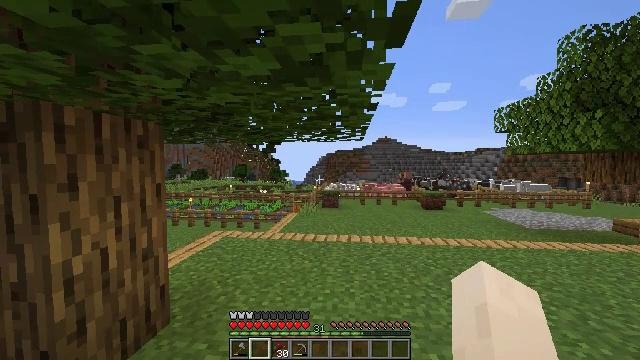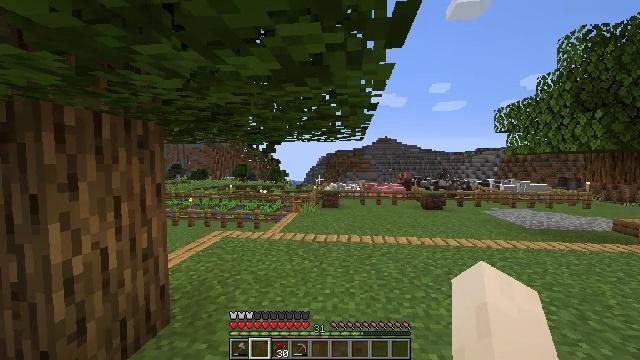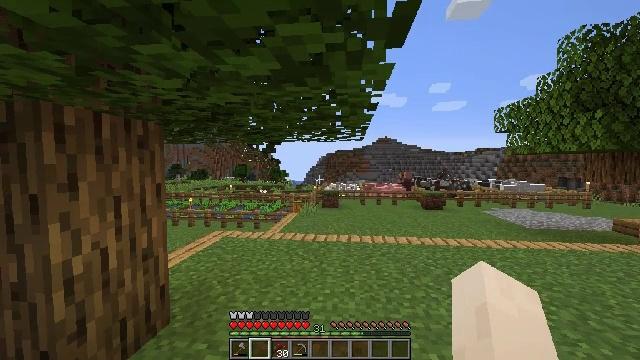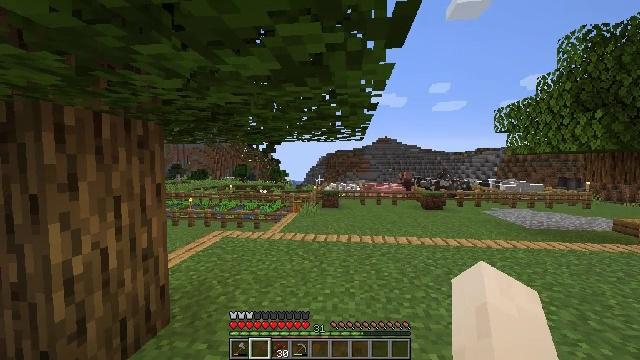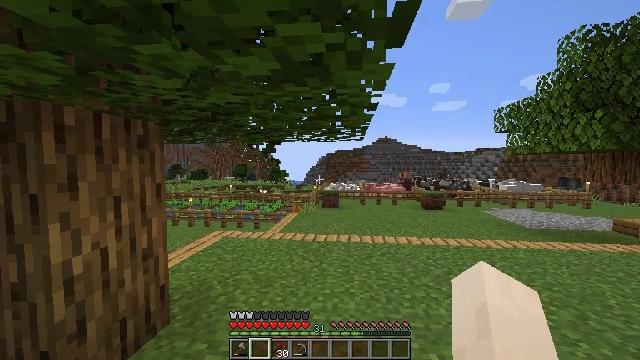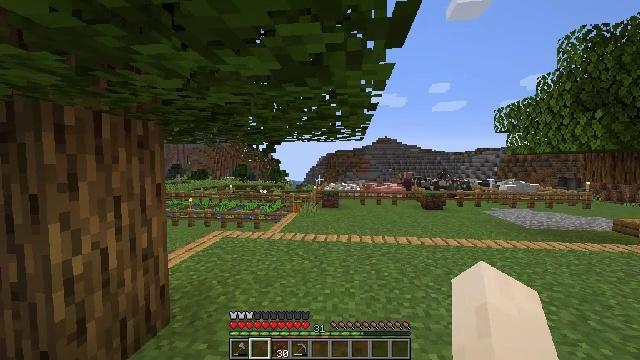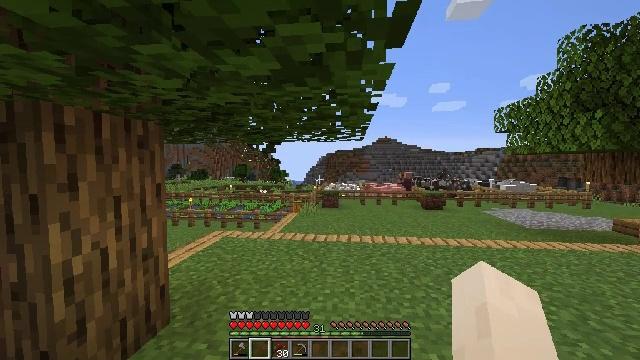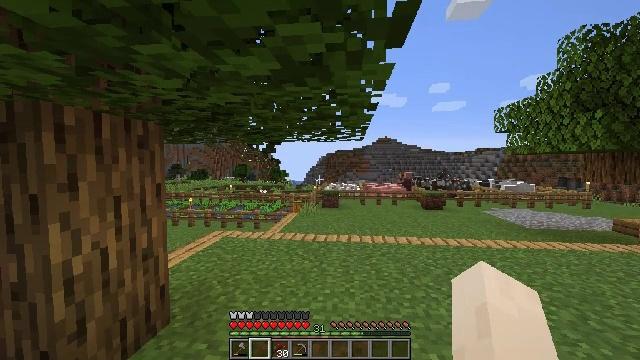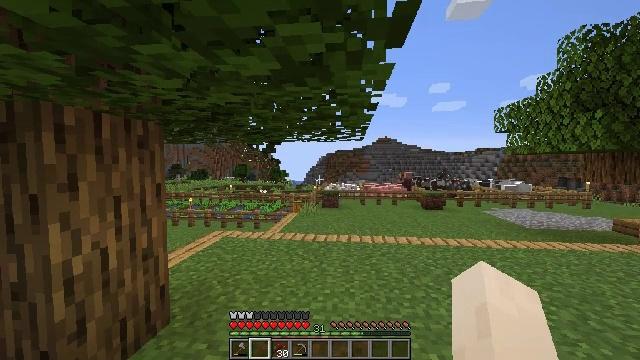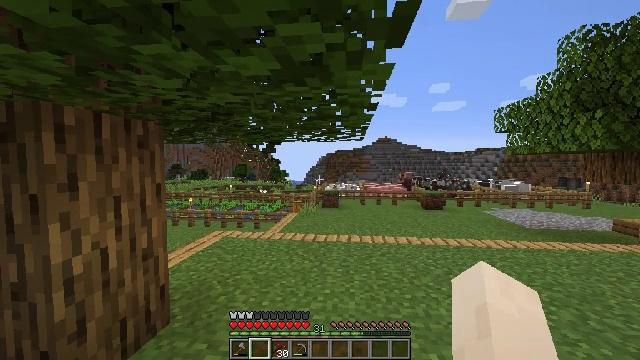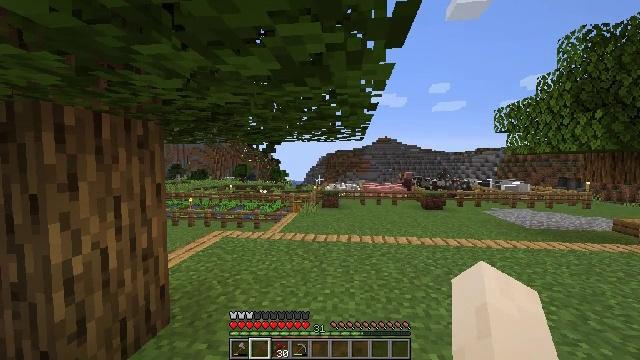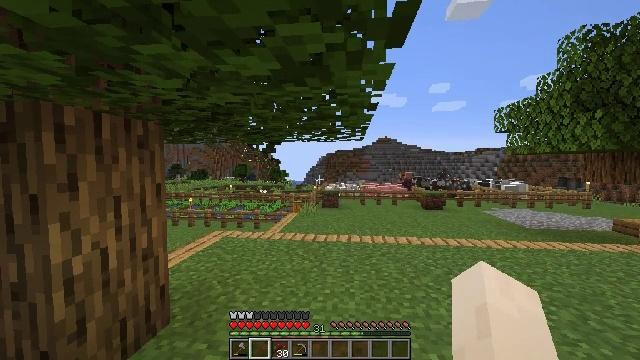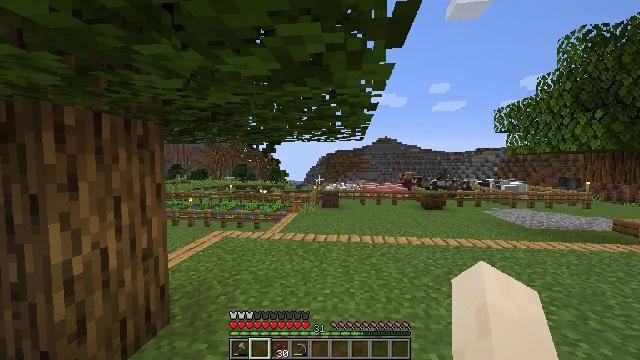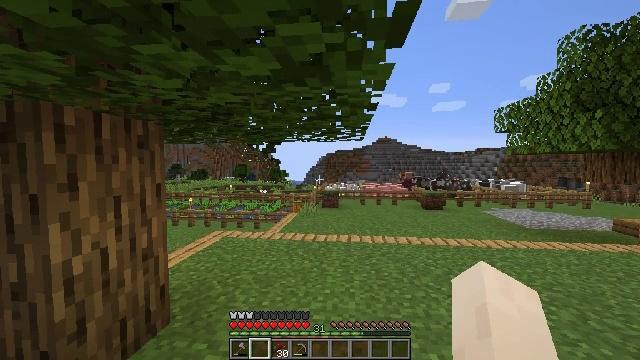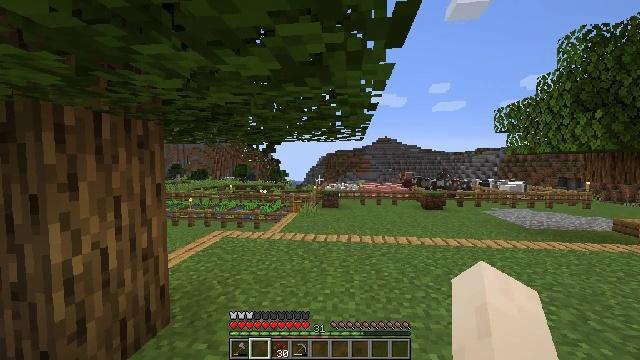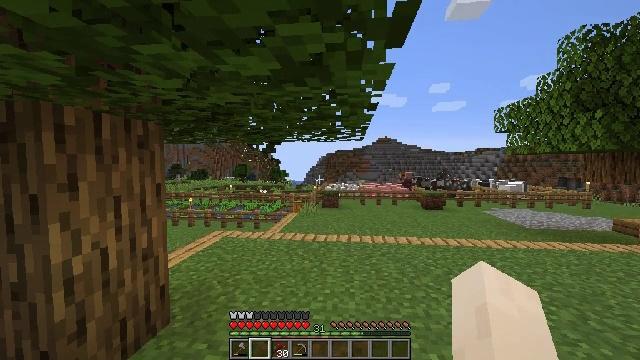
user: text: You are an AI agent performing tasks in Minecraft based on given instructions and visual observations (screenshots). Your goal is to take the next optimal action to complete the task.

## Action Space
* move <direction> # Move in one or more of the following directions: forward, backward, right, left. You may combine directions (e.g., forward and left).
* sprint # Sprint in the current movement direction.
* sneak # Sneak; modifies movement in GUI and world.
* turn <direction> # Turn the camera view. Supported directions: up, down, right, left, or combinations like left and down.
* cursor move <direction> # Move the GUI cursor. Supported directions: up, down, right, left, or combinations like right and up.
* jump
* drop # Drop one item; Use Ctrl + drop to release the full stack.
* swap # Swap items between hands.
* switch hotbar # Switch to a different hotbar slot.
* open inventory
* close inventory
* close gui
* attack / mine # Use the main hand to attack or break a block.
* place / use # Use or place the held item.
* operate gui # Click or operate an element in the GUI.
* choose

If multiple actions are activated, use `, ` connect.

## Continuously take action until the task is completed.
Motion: motion action
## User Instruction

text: Gather a pumpkin block.
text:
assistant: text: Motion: no_op
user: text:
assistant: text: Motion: no_op
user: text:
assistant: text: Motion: no_op
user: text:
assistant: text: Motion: no_op
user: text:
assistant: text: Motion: no_op
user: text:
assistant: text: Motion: no_op
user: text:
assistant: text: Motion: no_op
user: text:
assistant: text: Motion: no_op
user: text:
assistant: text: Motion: no_op
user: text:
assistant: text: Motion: no_op
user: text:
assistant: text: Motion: no_op
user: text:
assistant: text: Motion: no_op
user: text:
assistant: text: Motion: no_op
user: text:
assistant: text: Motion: no_op
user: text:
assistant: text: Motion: no_op
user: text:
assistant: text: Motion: no_op
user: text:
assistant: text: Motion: no_op
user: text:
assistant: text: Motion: no_op
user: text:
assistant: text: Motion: no_op
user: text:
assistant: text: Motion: no_op
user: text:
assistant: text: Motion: no_op
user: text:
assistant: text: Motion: no_op
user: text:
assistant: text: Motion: no_op
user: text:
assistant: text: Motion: no_op
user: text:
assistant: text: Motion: no_op
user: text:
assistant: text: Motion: no_op
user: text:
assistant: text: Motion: no_op
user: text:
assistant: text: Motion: no_op
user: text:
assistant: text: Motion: no_op
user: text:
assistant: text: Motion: no_op